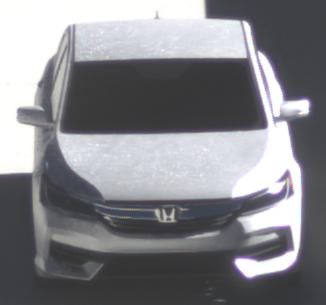
Make: Honda
Model: Accord Hybrid
Detailed model: 9. Generation
Model produced from: 2015
Model produced until: 2019
Doors: 4
Color: white
Road condition: dry road
Daytime: morning or afternoon
Contrast: high contrast